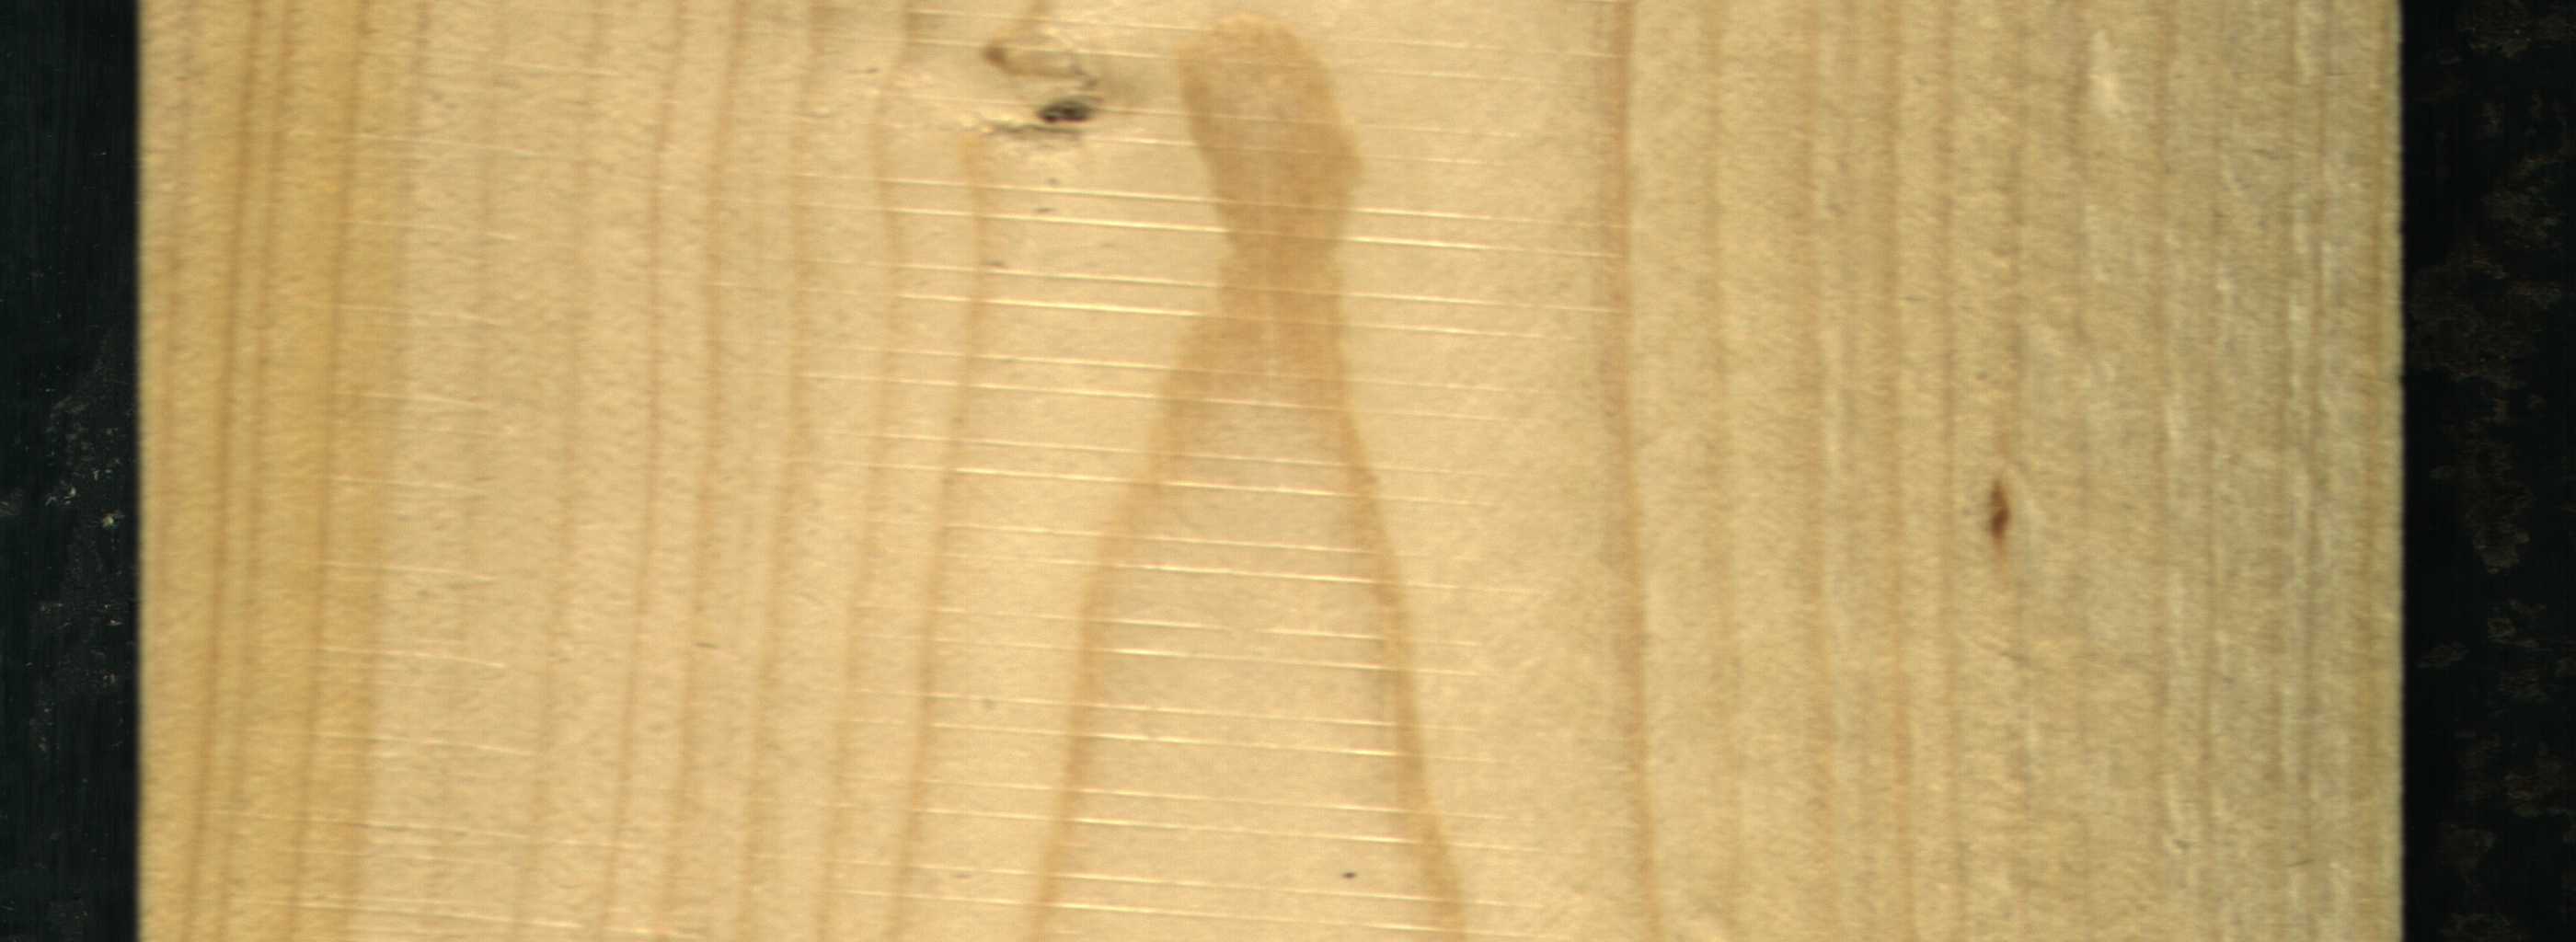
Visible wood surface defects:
resin
Live_Knot